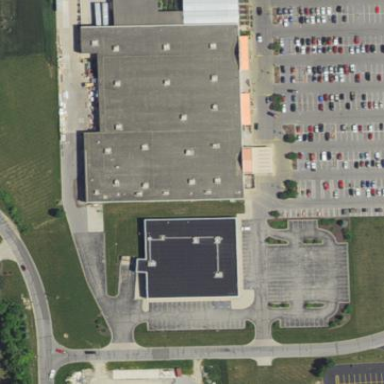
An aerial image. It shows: Commercial building.